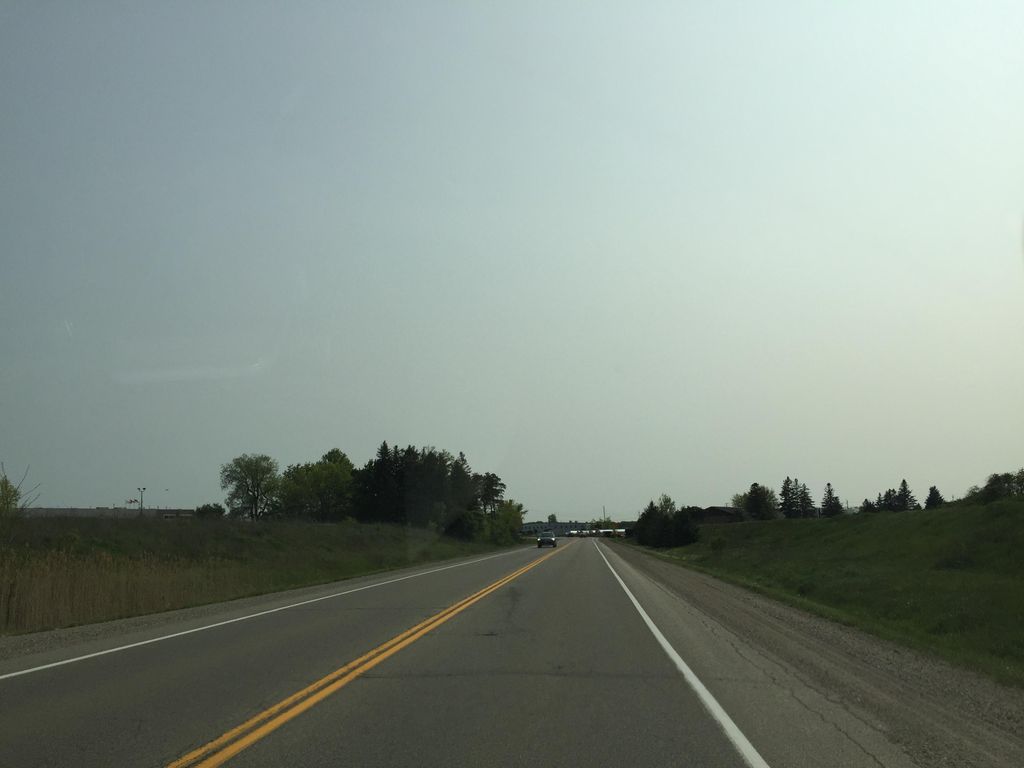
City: kitchener-waterloo